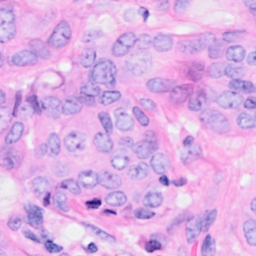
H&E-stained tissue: Breast